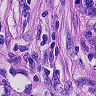
Metastatic tissue present: yes